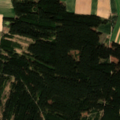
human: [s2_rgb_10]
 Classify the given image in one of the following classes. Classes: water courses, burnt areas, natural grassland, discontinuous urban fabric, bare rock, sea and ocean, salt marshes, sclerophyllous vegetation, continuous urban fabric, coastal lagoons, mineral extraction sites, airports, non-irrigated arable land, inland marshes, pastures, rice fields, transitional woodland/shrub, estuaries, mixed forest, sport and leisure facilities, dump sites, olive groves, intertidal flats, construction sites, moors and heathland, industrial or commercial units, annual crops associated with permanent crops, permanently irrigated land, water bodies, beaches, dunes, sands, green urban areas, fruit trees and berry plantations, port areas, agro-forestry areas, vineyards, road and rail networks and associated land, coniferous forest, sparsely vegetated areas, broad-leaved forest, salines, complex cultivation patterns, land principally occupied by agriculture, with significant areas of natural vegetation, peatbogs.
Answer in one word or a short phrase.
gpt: non-irrigated arable land, coniferous forest